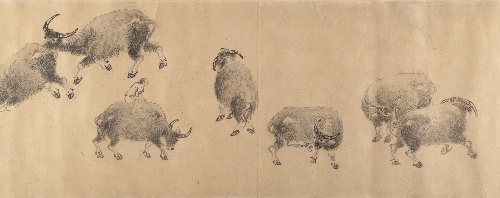
Artist: Zhang Hong
Artist bio: Chinese, 1577–after 1652
Date: dated 1639
Object type: Handscroll
Classification: Paintings
Medium: Handscroll; ink on paper
Culture: China
Period: Ming dynasty (1368–1644)
Dimensions: 10 3/4 x 173 23/32 in. (27.3 x 441.3 cm)
Department: Asian Art
Credit line: Purchase, Bequest of Dorothy Graham Bennett, 1967
Accession year: 1967
Repository: Metropolitan Museum of Art, New York, NY
Tags: Buffalos